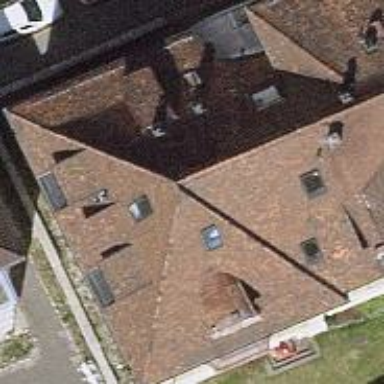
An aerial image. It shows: Apartment building with side-hipped roof.